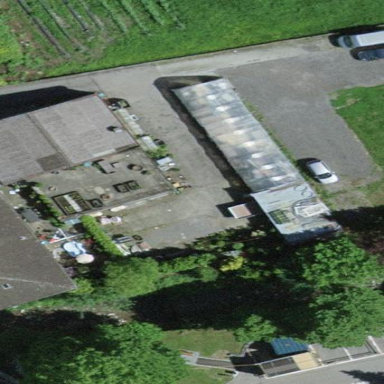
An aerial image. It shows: Greenhouse.